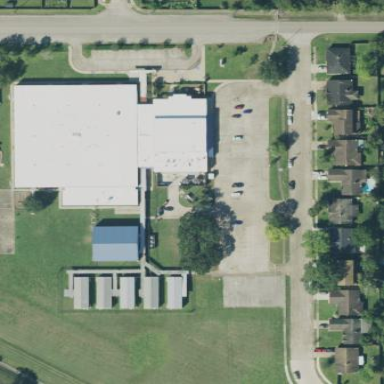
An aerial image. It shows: School building.